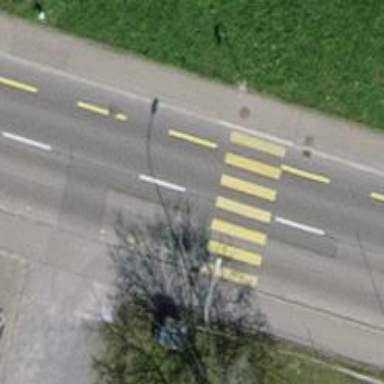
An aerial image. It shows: Secondary road with asphalt surface and dedicated cycle lane.